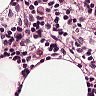
Metastatic tissue present: no